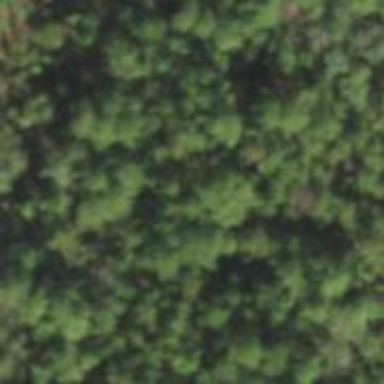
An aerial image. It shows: Woodland consisting mainly of needle-leaved trees.